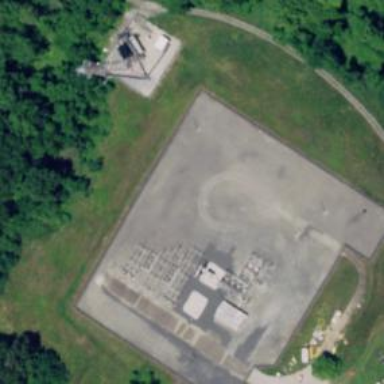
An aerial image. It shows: Distribution level power substation with chain link fence surrounding it.